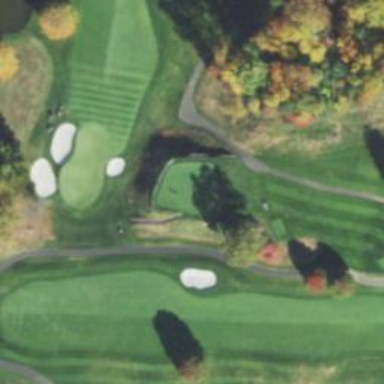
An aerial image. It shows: Path for both roads and golfers.